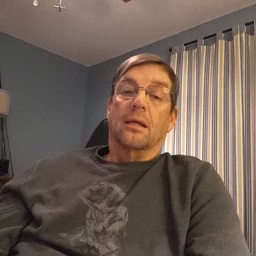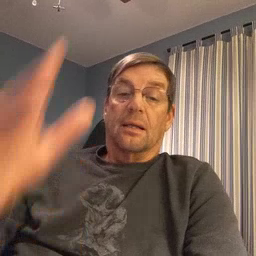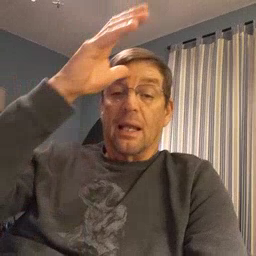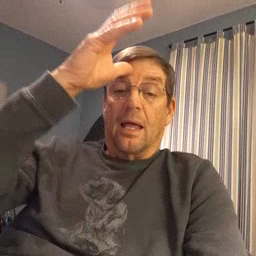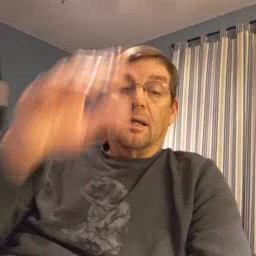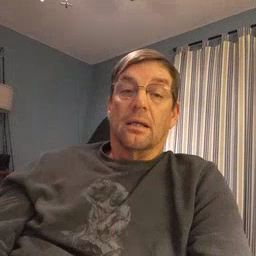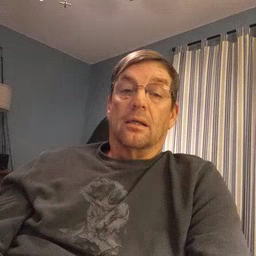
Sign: dad